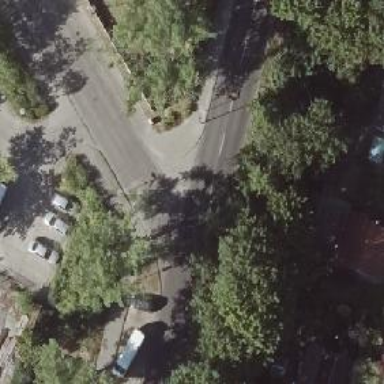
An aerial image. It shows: Uncontrolled road crossing.